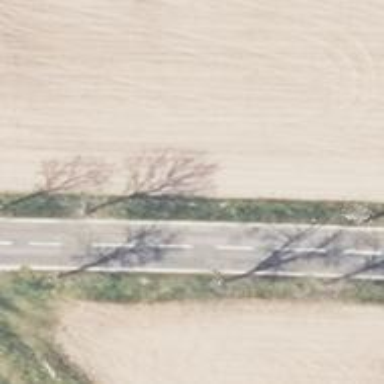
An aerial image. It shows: Secondary road with asphalt surface.